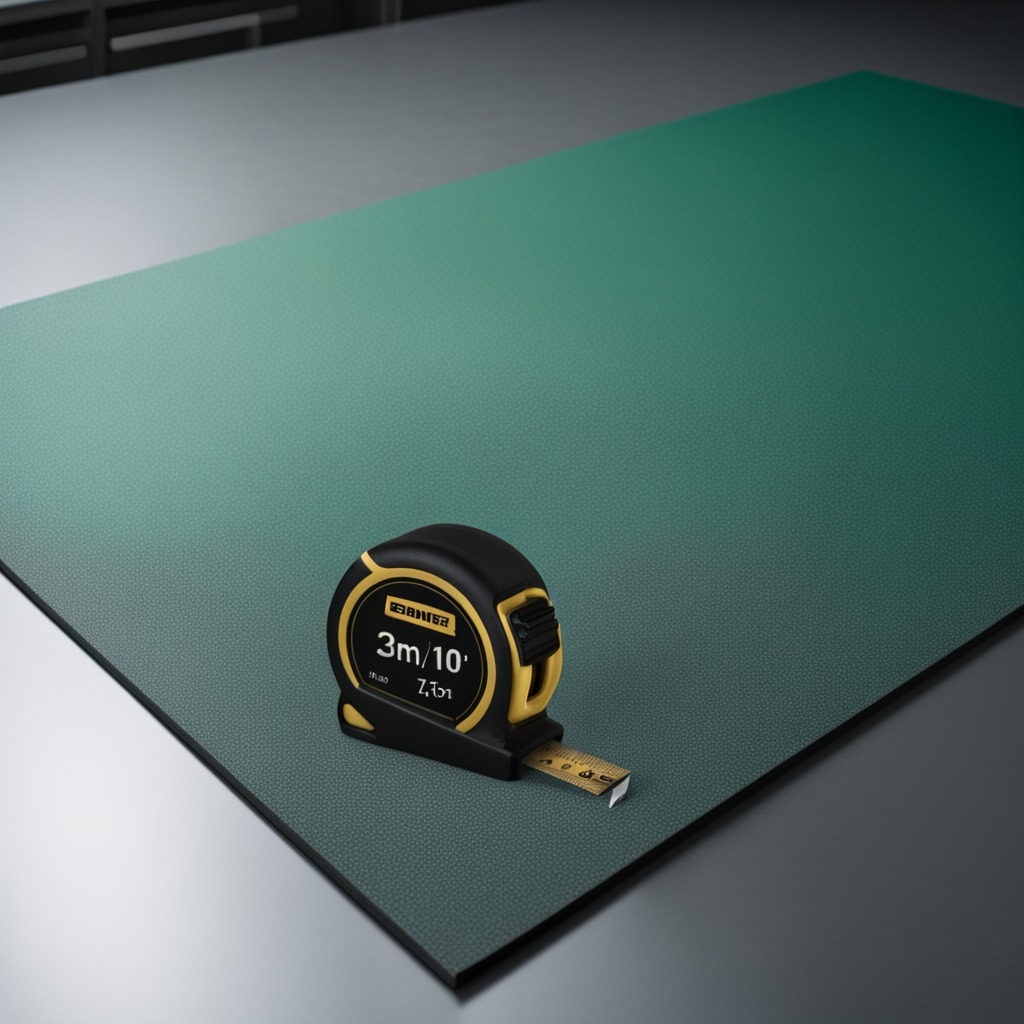
A measuring tape is lying on the tabletop.